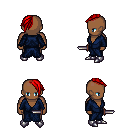
a pixel art fantasy rpg character, male body template, human, dark skin, blue robe, gold greaves, red long mohawk hairstyle, metal boots, dagger, four views (front, back, left, right), 2x2 character sprite sheet, small pixel art, hard edges, no anti-aliasing